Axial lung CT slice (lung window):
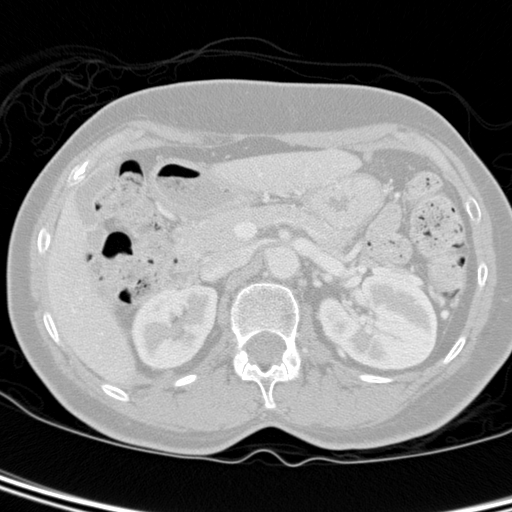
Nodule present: no